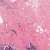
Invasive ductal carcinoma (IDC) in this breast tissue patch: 0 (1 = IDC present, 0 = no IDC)